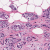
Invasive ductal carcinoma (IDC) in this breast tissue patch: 1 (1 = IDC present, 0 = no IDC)